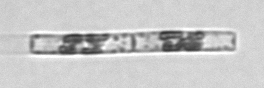
Label: Leptocylindrus